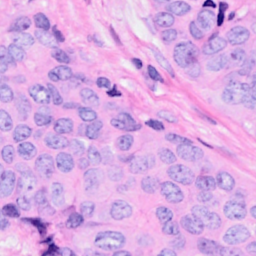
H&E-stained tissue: Breast